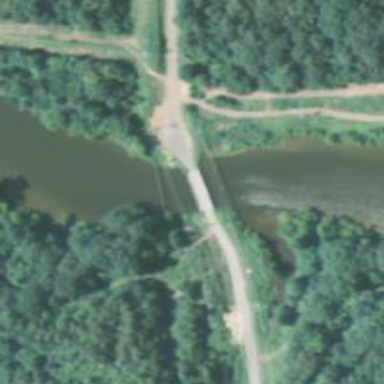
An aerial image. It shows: Bridge with supports.